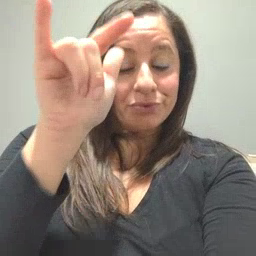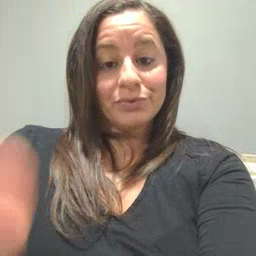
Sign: airplane